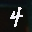
Label: 4